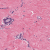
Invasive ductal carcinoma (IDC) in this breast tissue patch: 0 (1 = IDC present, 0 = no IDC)